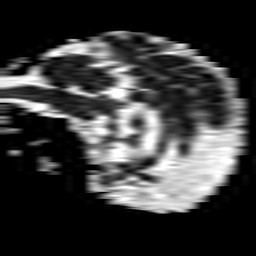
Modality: ADC
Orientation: sagittal
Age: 72
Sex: male
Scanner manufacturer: philips
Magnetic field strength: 1.5 T
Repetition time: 3.395 s
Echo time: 0.06922 s